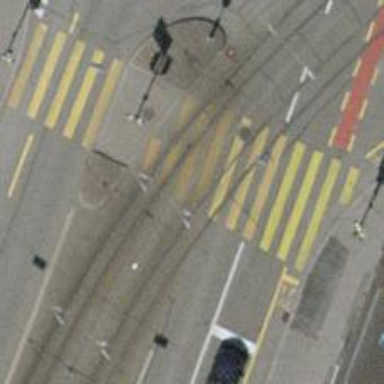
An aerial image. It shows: Tram crossing on the railway.